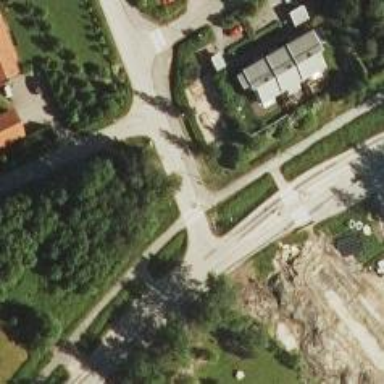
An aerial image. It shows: Road with "give way" sign.